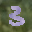
Label: 3